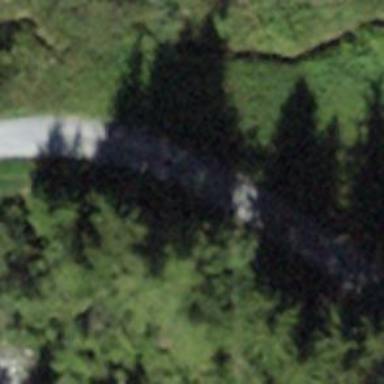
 suitable for hiking. The road is groomed in classic style."